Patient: sex F, age 65
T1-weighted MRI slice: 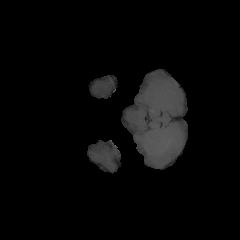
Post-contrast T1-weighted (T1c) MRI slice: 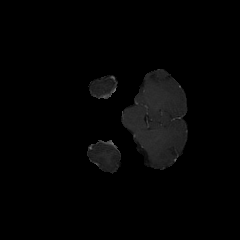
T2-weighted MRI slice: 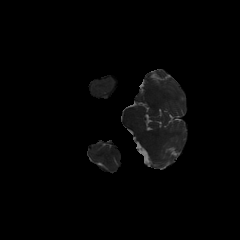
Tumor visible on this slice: no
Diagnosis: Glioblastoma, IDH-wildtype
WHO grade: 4